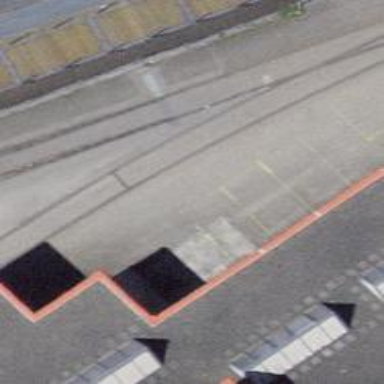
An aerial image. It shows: Railway spur service.